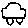
Label: car